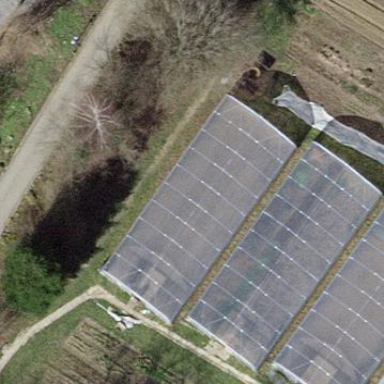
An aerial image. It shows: Greenhouse.